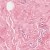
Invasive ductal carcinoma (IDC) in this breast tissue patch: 0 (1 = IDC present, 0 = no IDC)